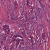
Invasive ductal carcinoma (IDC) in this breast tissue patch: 1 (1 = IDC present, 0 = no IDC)